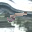
Label: 5